Current action and preconditions to check: path_clear

Your task: For each precondition in the list above, predict whether it will hold at this action.

Consider the current scene as observed from the mobile robot's camera, and analyze the predicted future states of all dynamic agents (e.g., people, animals, vehicles, or any moving entities) within the NEXT SECOND.

IMPORTANT: Only answer "very likely" if you are absolutely certain—based on strong, clear evidence—that a dynamic agent will violate the precondition in the predicted future state. Do NOT answer "very likely" for unlikely, ambiguous, or low-probability risks.

Ask yourself for each precondition: Is there a high probability, with clear and convincing evidence, that the predicted future states of any dynamic agent will interfere with the predicted future state of the currently executing action within the NEXT SECOND, causing that precondition to fail?

Assess the risk level based on these predictions. Use "likely" or "very likely" if motions create a clear risk of interference.

Use "neutral" or "improbable" if agents are nearby but their predicted paths are clearly diverging or non-conflicting.

Failure Risk Categories: "very improbable", "improbable", "neutral", "likely", "very likely"

Answer Format: Output ONLY the probability_of_failure value from these categories: "very improbable", "improbable", "neutral", "likely", "very likely"

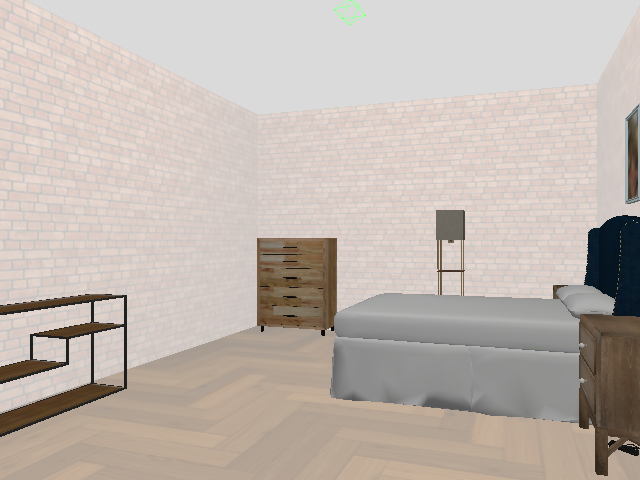

Answer: very improbable